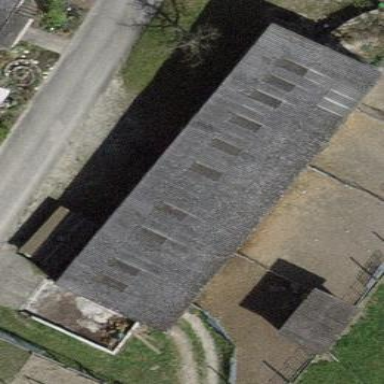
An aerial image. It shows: View of roof of building.